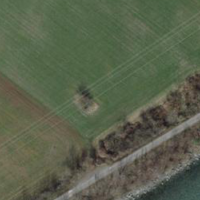
EUNIS habitat code: 24
Species observed at this site:
Clematis vitalba